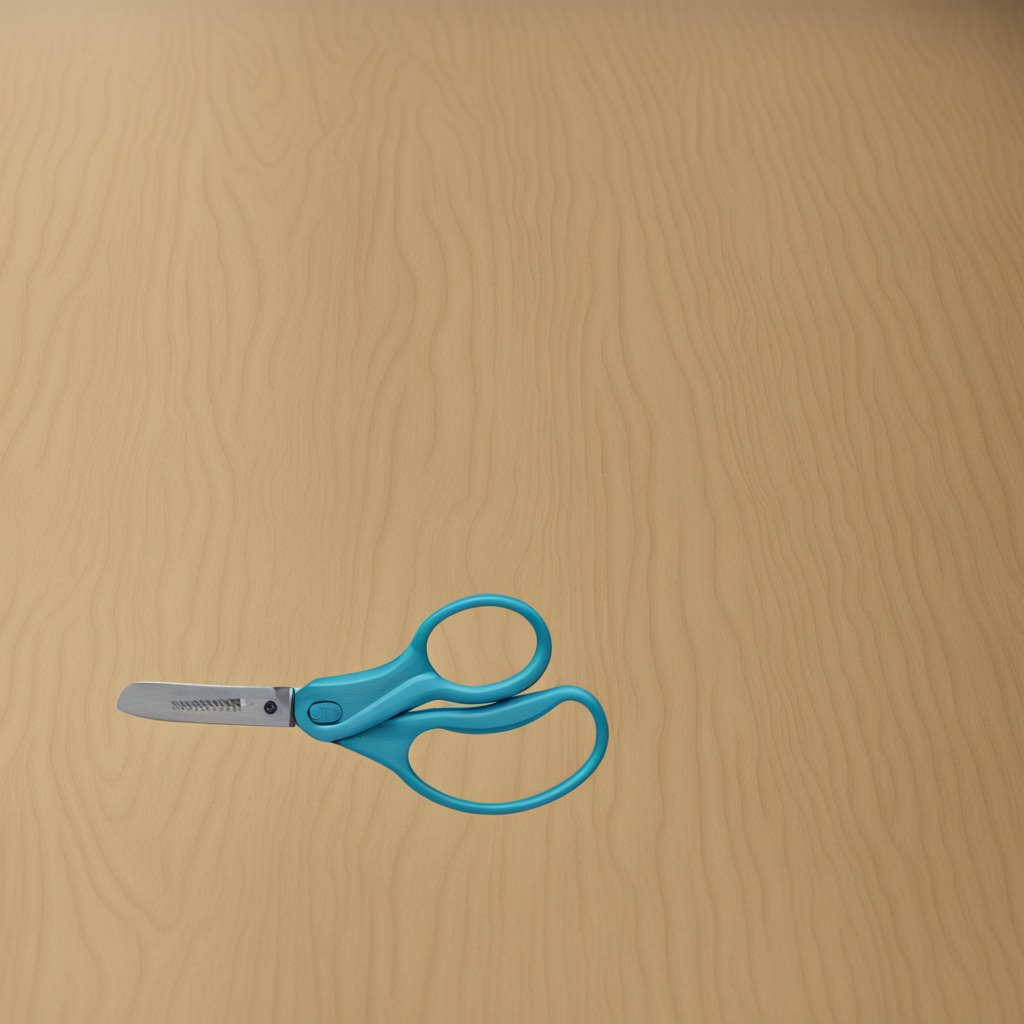
A scissor lying on the plywood surface in a paint workshop lit by afternoon window light